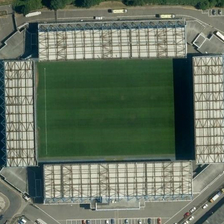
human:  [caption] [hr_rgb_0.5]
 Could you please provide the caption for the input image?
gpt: some green trees and cars are near a large stadium .

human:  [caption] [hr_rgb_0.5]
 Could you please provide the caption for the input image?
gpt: some green trees and cars are near a large stadium .

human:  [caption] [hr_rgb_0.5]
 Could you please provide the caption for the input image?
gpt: some green trees and cars are near a large stadium .

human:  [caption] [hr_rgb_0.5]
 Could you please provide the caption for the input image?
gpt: some green trees and cars are near a large stadium .

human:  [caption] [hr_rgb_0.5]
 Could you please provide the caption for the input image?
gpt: some green trees and cars are near a large stadium .